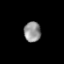
Tissue: prostate
Cell type: T cells
Senescence score: 0.8525
Nuclear area (px): 335
Mean DAPI intensity: 145.552